The plot shows one second of acceleration measured on a rotor kit. Classify the rotor condition as one of: normal, misalignment, unbalance, looseness.
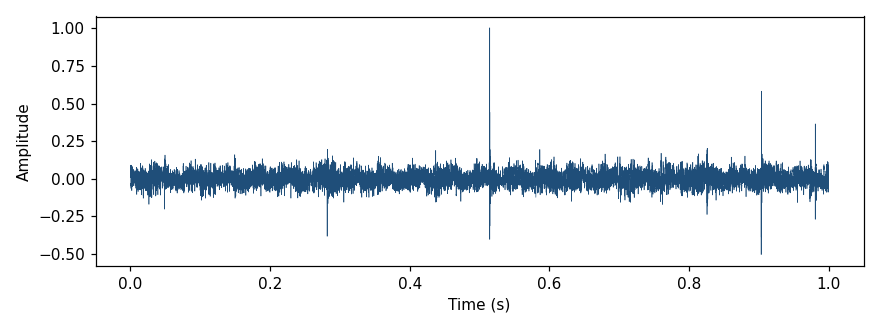
Answer: unbalance